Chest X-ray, PA view. Patient: 17 years old, sex F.
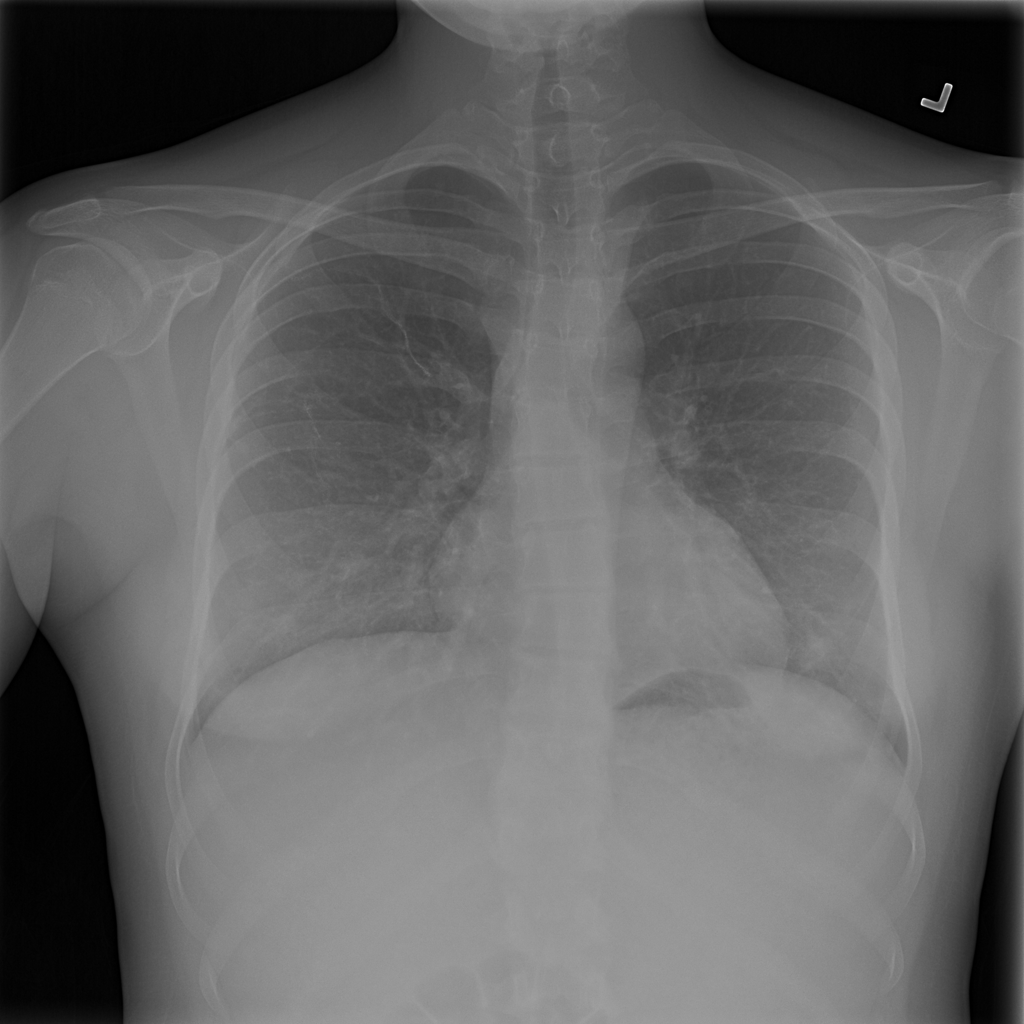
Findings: Nodule